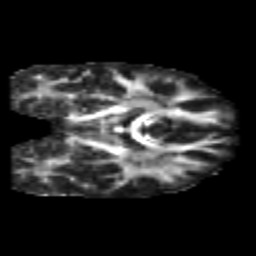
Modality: FA
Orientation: coronal
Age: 28
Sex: male
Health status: healthy